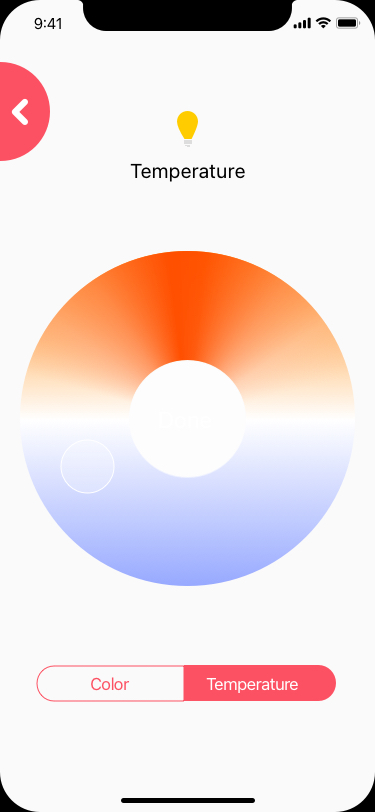
Text in this UI design:
Color
Temperature
Temperature
Done